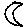
Label: moon